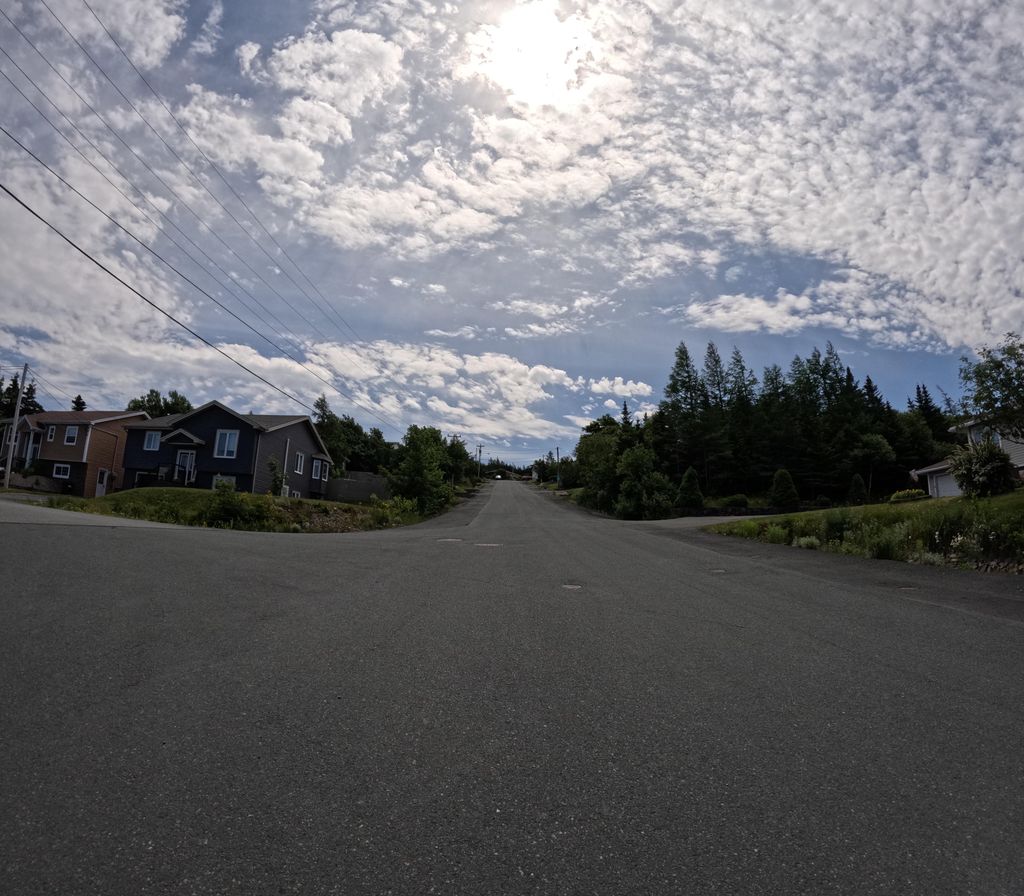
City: st_johns